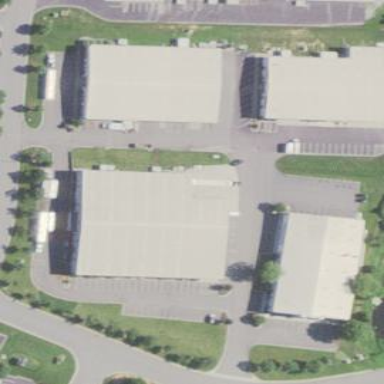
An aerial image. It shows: Commercial building.